Interaction volume radius: 5 \u00c5
Interaction volume height: 45 \u00c5
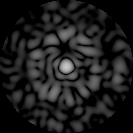
Disorder parameter: 0.826